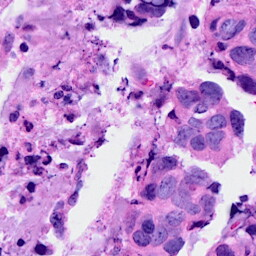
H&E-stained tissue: Breast